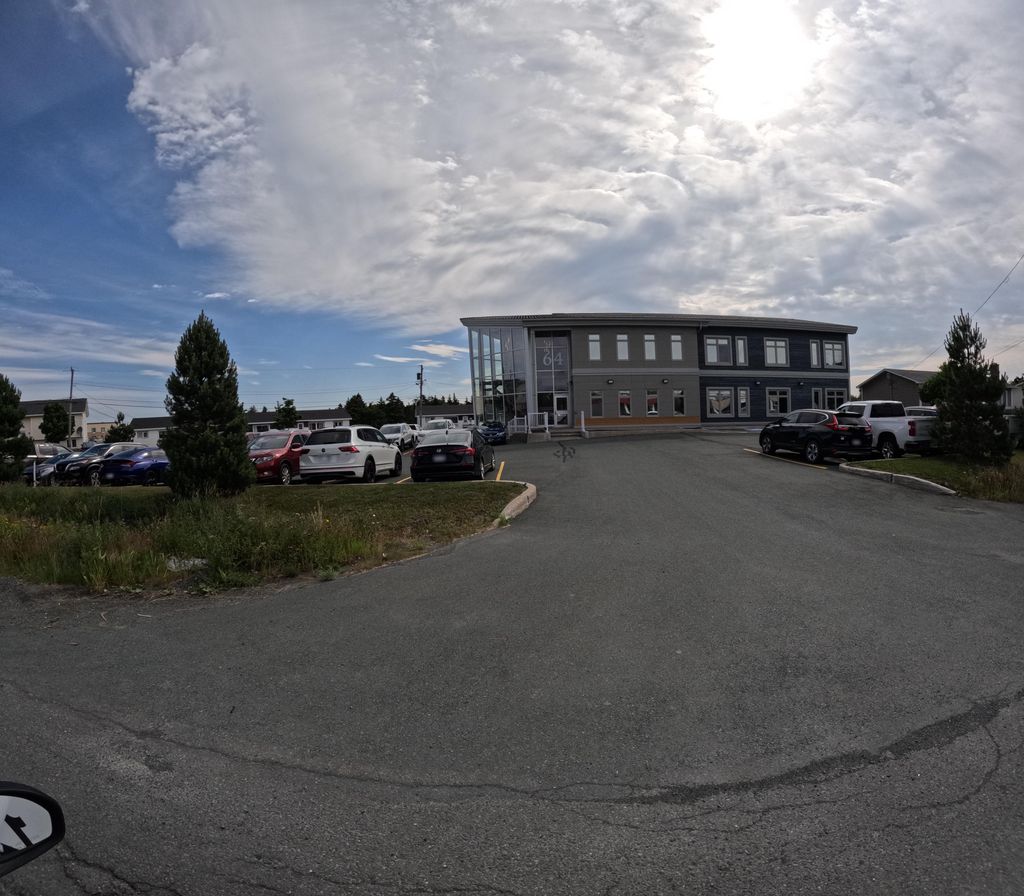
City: st_johns